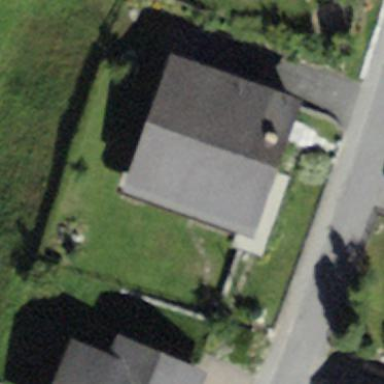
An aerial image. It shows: Building with tile roof.